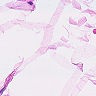
Metastatic tissue present: no